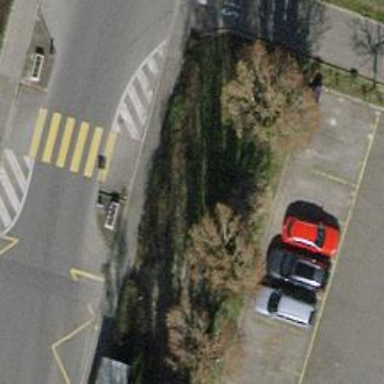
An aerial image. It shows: Asphalt footway with marked zebra crossing.